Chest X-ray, AP view. Patient: 59 years old, sex M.
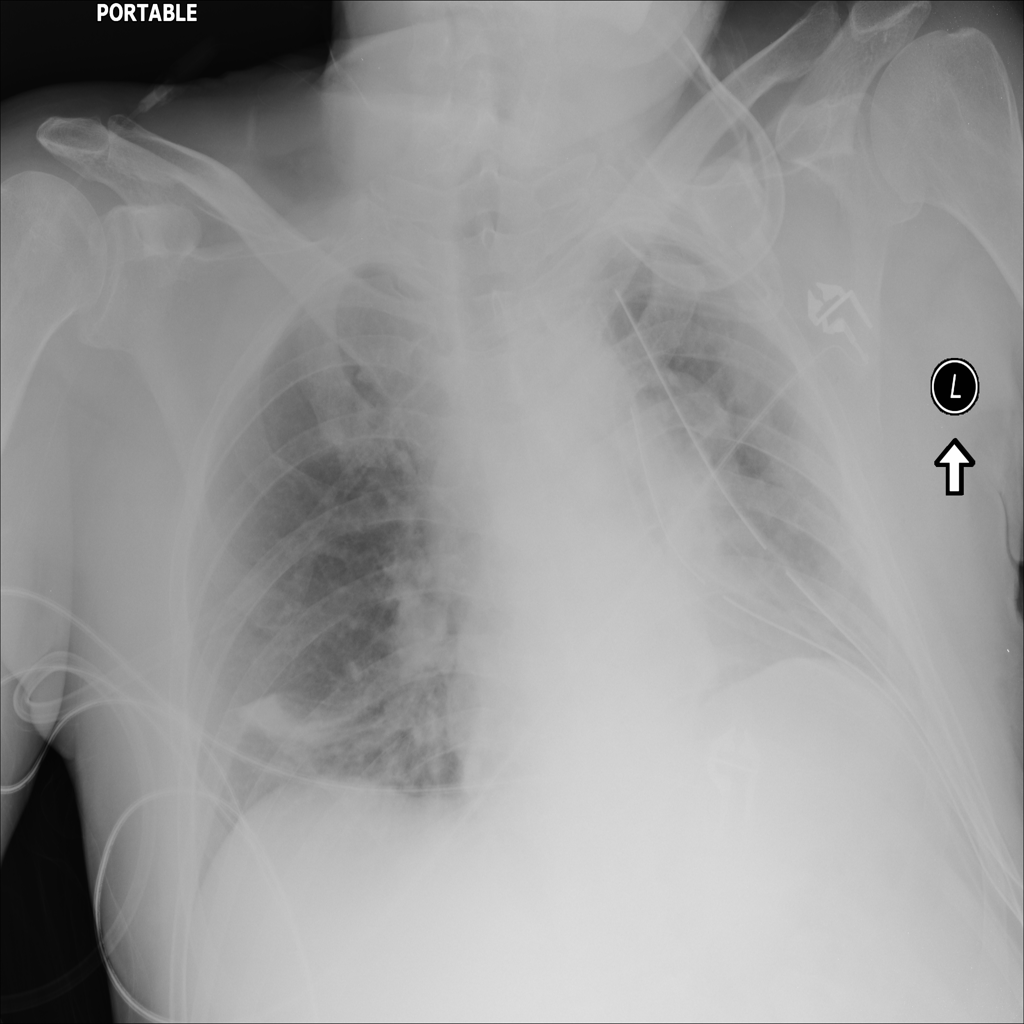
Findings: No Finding